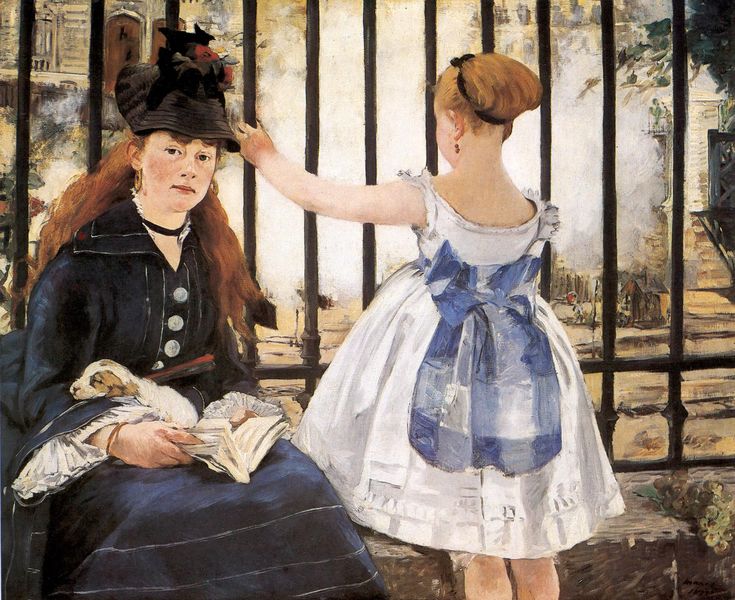
Titel: Le chemin de fer, Die Eisenbahn
Künstler: Édouard Manet
Standort: Washington (District of Columbia)
Institution: National Gallery of Art
Schlagwörter: baum, blau, dunkel, feuer, gemälde, hand, haut, schatten, vogel, weiß, frauen, impressionismus, menschen, mädchen, ocker, sitzen, stadt, ausschnitt, blume, blumen, degas, fenster, finger, frankreich, frau, frisur, grau, haar, hell, holz, hut, kariert, kleid, licht, mund, nase, ohrring, orange, paris, renoir, rücken, schmuck, schwarz, straße, tür, ölbild, blick, gürtel, haus, hund, park, rot, wiese, wolke, zaun, beige, fächer, leute, malerei, schleife, jung, arm, augen, band, falten, kragen, mensch, samt, spitze, stehen, stein, bild, bildnis, hals, portrait, porträt, schauen, gitter, kirche, rauch, sonne, haare, mantel, sitzend, stoff, kind, mutter, ohrringe, paar, saum, spitzen, tochter, brosche, knopf, lippen, rosa, kinder, garten, trauben, balkon, hündchen, schürze, welpe, rückenansicht, sommer, wangen, schlafen, beobachten, halsband, zug, mauer, dunst, nebel, gartenzaun, weis, pause, platz, haarband, dampf, dunkelblau, impressionismu, monet, lesen, gestreift, manet, streifen, um 1900, metall, rüschen, knie, knöpfe, revers, grosstadt, kante, rothaarig, eisen, stangen, buch, amme, hutschmuck, bahnhof, manschetten, zoo, sommerkleid, seiten, gitterstäbe, stäbe, blua, ohring, plissee, treu, kamerablick, sauber, raster, treue, haarsträhnen, eisengitter, eisenstangen, schosshund, gepflegt, betrachterblick, biesen, kindermädchen, jardin, gestärkt, knopfe, samtband, gebügelt, luxembourg, schosshündchen, stuppsnase, alltagssituation, sblau, mützue, md, haus#, zaus